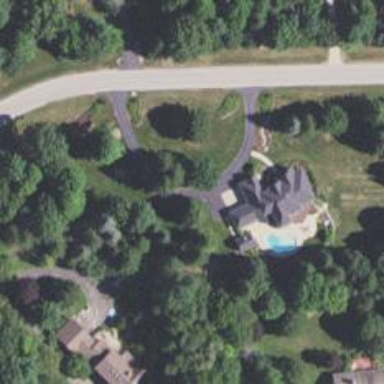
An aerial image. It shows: Driveway.